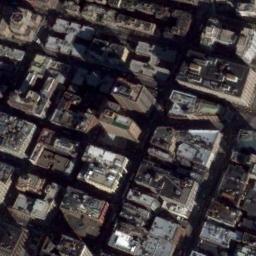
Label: commercial_area